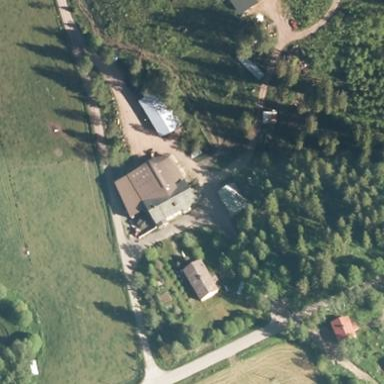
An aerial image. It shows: Farmyard area.